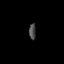
Tissue: skin
Cell type: T cells
Senescence score: 0.6995
Nuclear area (px): 108
Mean DAPI intensity: 73.37